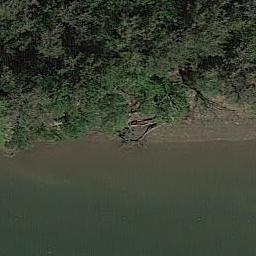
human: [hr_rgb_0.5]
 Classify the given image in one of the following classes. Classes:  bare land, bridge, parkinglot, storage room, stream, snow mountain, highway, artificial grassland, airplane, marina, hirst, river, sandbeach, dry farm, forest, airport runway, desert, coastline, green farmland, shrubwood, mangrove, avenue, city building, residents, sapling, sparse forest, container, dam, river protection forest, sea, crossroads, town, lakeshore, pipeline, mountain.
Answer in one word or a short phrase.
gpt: river protection forest